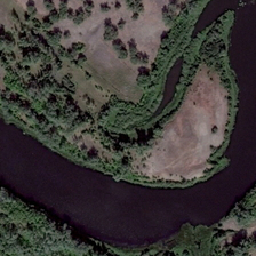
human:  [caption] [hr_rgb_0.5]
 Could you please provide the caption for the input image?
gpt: Wild birds with scattered trees are in an arcuate river.

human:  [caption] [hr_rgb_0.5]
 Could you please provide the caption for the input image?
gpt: There is a leafy hill that extends into the river.

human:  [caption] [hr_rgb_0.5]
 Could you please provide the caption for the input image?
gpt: Here is a leaf shaped byland that reaches the river.

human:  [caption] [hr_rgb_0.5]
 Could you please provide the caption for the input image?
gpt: Beside the curved river is a bare land with few trees.

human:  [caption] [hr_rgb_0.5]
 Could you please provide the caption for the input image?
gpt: it is a curved deep grey river whose bank is bald land with sparse trees .